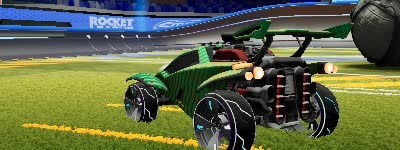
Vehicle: octane